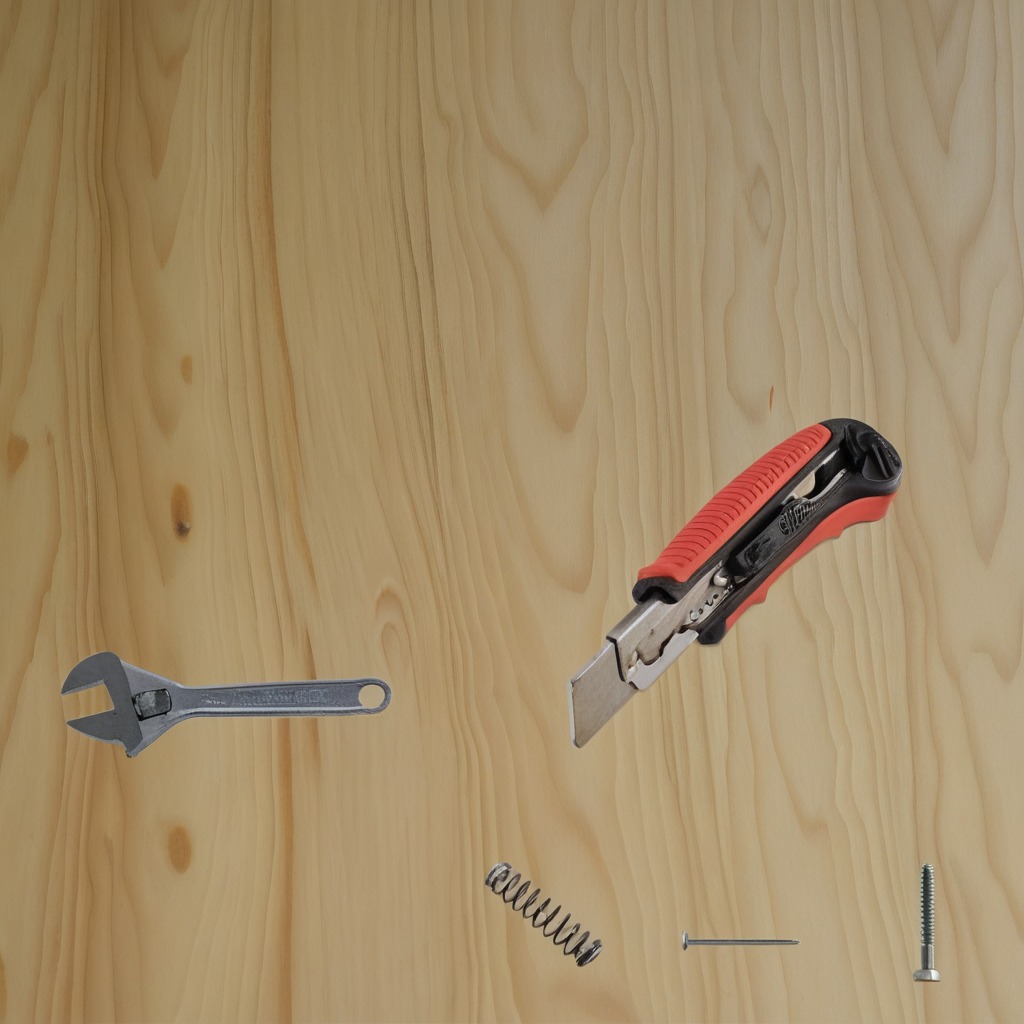
A utility knife, a metal machine screw, an iron nail, a coiled metal spring, and a wrench are lying on the plywood surface in a paint workshop.